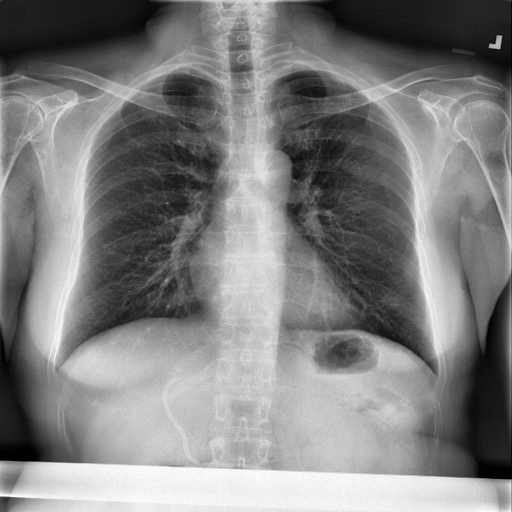
Finding: NORMAL